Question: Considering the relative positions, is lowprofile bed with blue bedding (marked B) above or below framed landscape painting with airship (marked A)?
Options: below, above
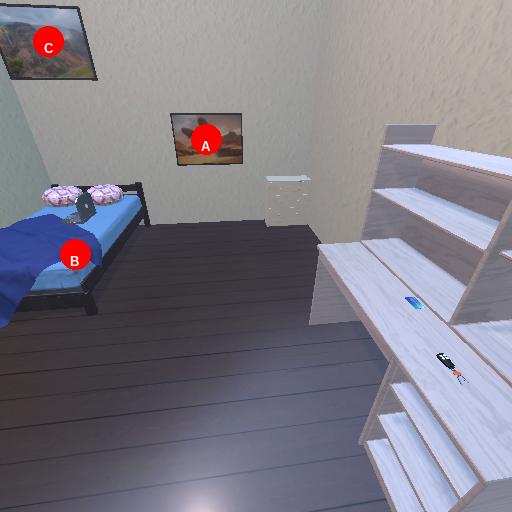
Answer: below